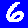
Digit: 6